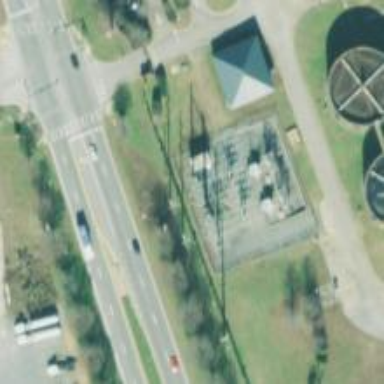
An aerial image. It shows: Switch for power supply.